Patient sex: M
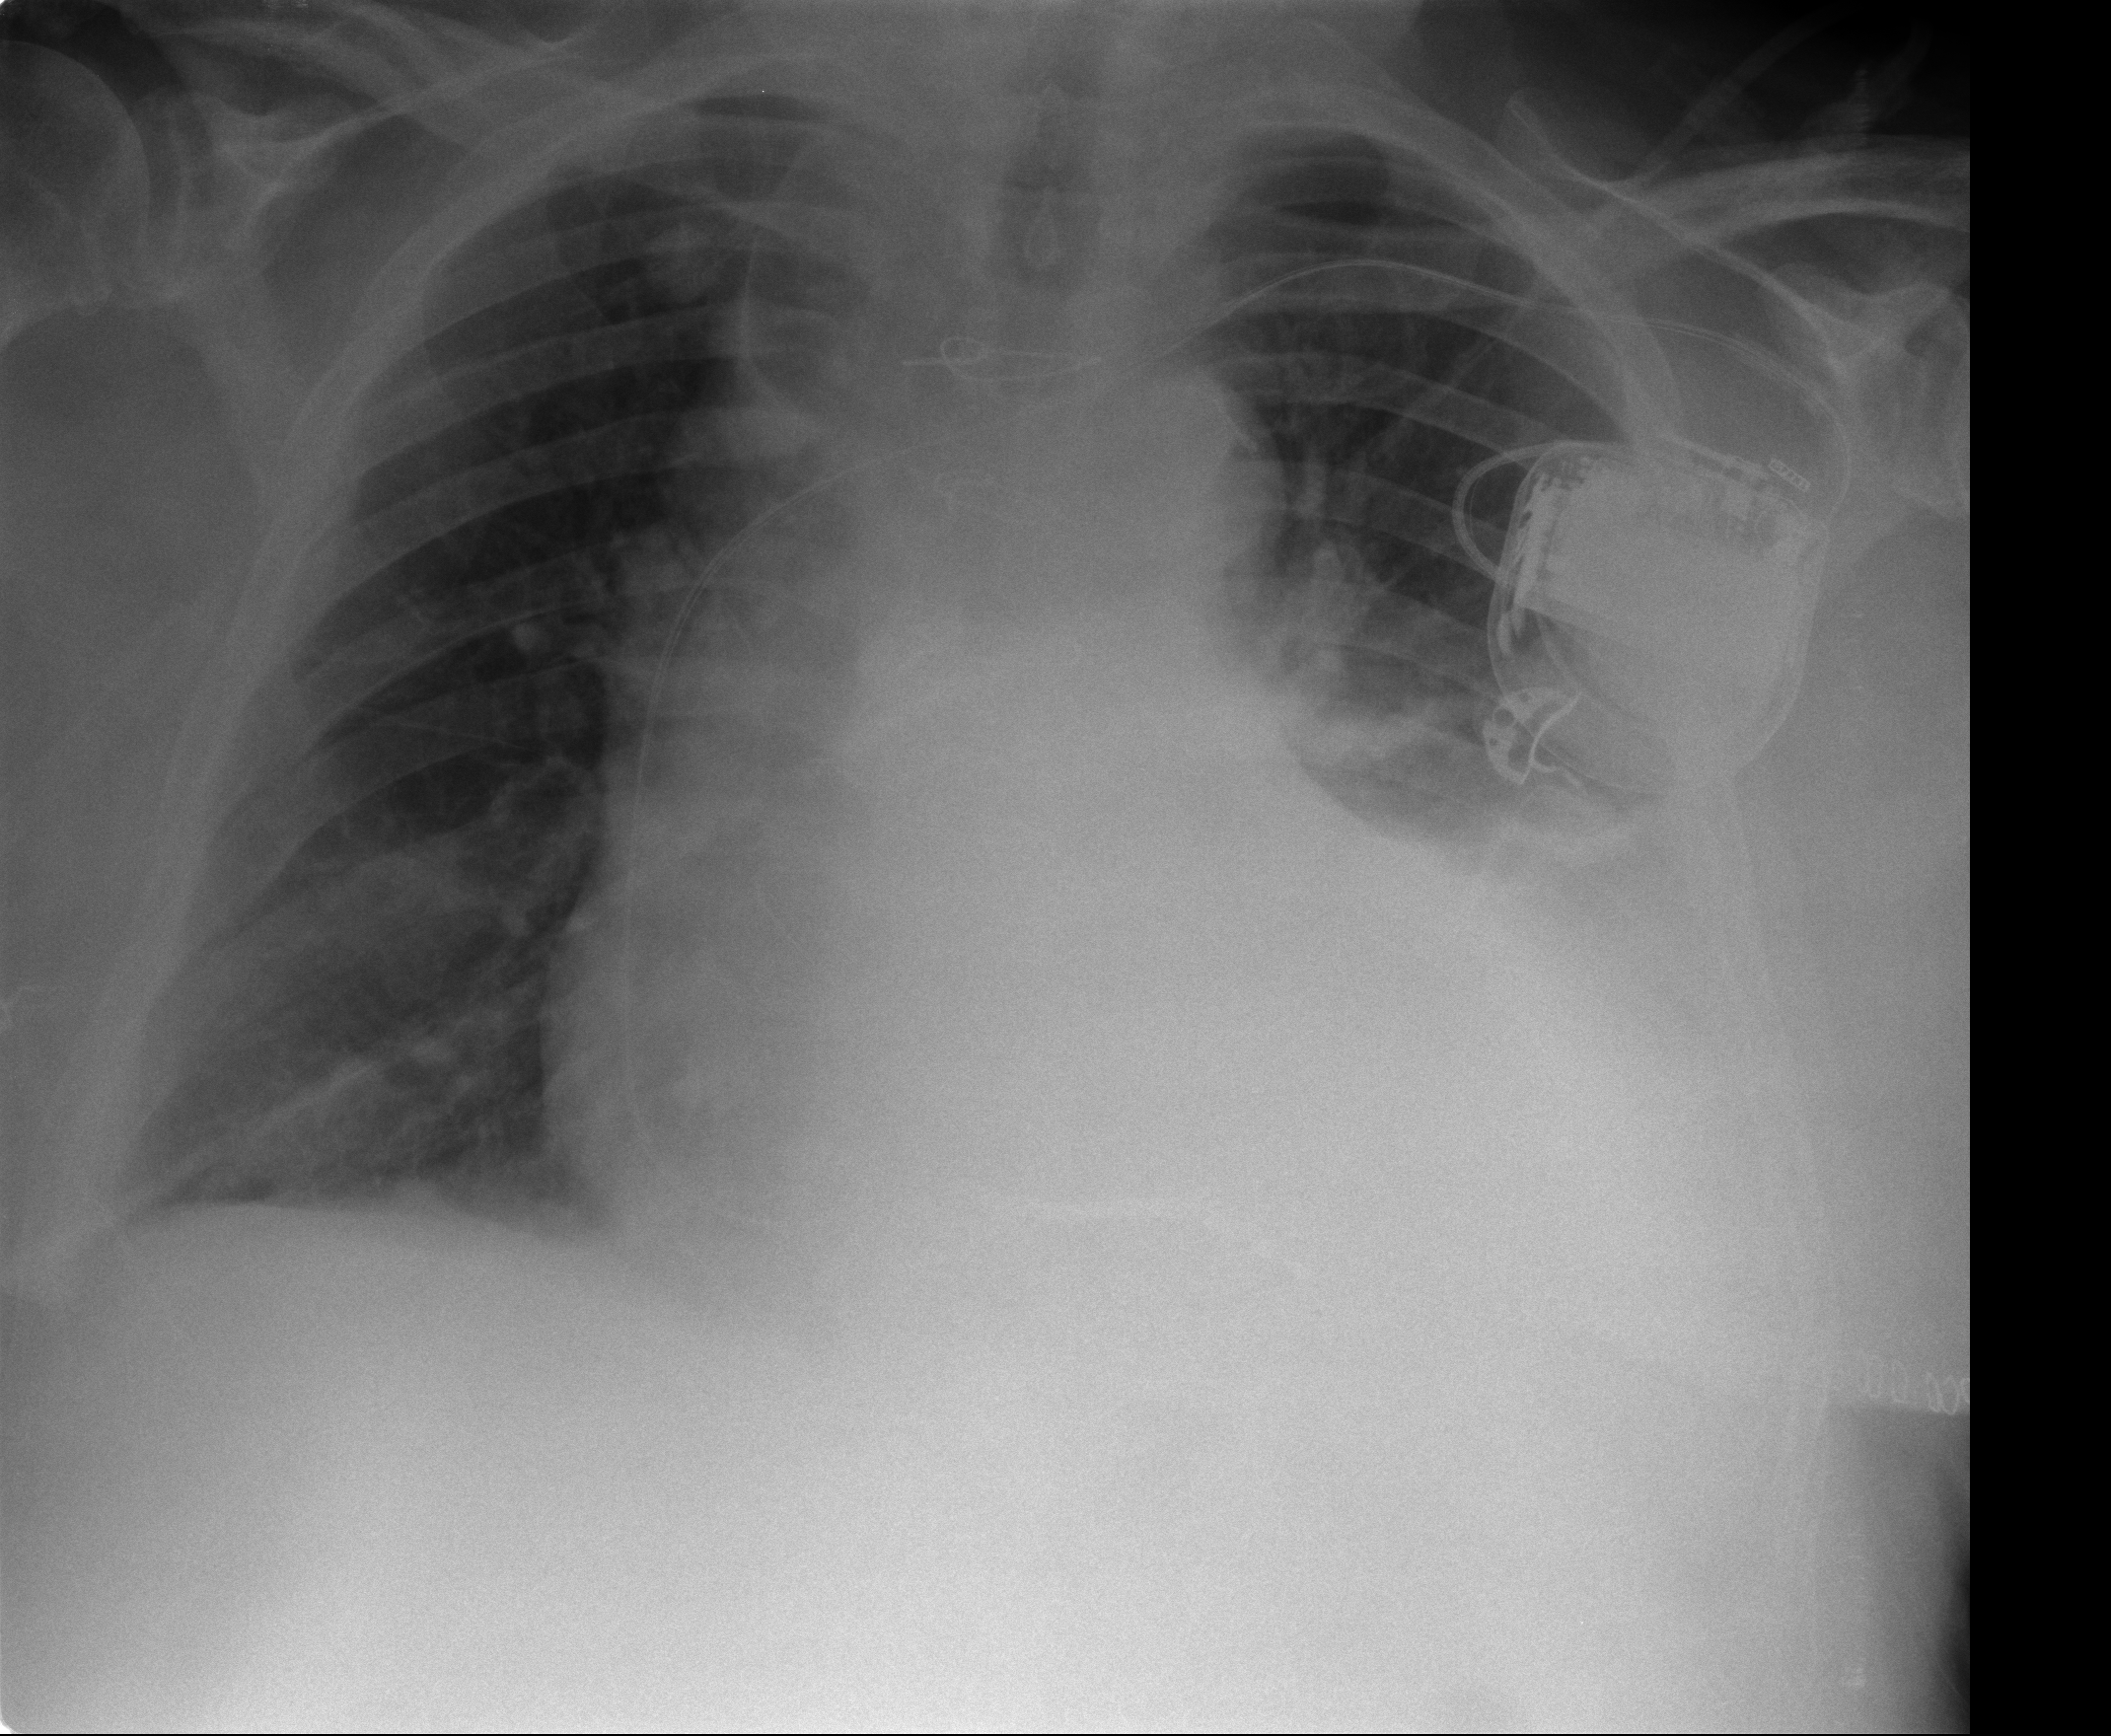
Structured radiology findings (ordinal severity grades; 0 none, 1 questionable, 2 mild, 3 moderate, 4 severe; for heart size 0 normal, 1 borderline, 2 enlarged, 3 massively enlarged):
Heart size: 3
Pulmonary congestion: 2
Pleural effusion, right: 2
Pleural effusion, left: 3
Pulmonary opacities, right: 0
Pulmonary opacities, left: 2
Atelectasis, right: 2
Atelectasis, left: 2